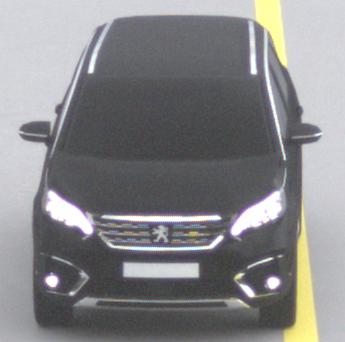
Make: Peugeot
Model: 5008 1.2 PureTech 130 Active
Detailed model: 5008 (II) (03/17 - 09/20)
Model produced from: 2017/03
Model produced until: 2018/07
Doors: 5
Color: black
Road condition: dry road
Daytime: midday
Contrast: low contrast